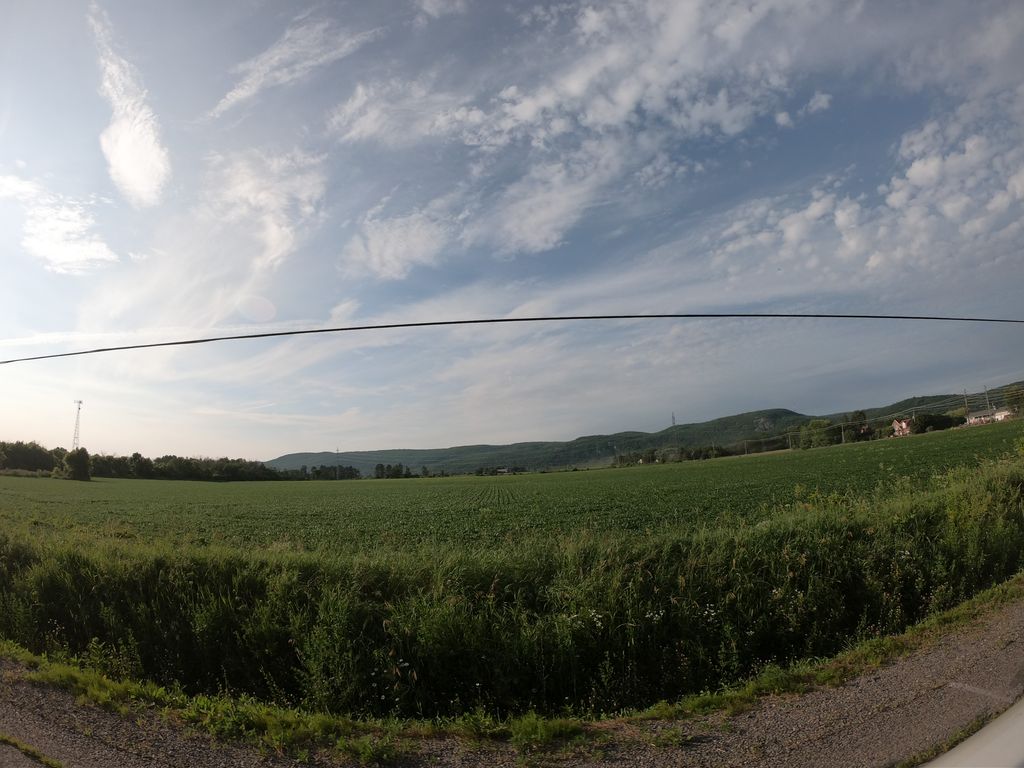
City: ottawa-gatineau